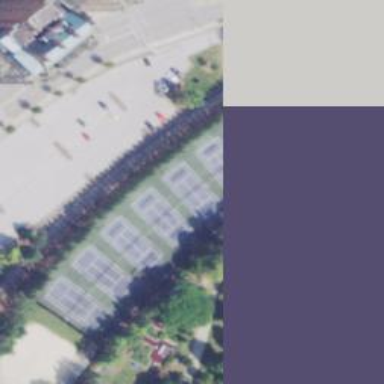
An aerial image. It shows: Sports center featuring pickleball and tennis activities.